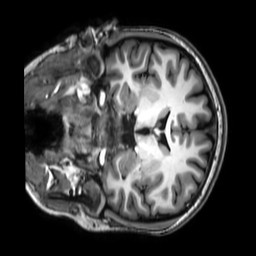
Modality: T1w
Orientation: coronal
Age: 22
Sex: female
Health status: healthy
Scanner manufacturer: philips
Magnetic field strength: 3 T
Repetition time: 0.009 s
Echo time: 0.003996 s